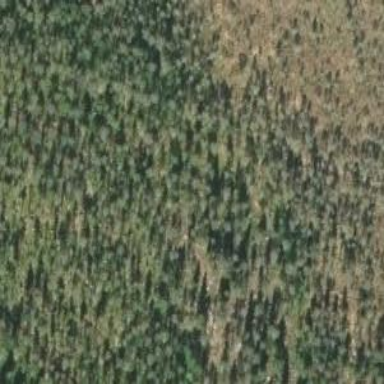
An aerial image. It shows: Woodland consisting mainly of needle-leaved trees.